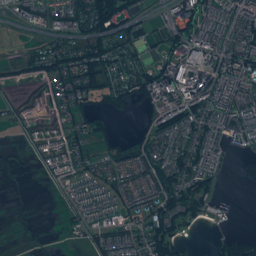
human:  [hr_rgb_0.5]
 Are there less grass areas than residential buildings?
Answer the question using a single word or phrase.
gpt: yes

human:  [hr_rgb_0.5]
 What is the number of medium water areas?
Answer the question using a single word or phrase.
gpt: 24

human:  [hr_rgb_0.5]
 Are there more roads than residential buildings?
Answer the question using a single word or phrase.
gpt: no

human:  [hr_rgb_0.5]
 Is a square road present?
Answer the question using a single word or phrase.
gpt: no

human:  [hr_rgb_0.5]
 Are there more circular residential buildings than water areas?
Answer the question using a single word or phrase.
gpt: no

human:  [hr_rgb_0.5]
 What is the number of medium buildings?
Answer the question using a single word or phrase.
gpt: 49

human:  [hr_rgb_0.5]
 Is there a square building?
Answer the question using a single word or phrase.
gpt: no

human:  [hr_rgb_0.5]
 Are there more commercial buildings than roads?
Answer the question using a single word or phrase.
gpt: no

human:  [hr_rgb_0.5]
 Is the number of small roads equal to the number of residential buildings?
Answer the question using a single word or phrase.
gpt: no

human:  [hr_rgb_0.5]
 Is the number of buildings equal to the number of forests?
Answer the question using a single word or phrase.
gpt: no

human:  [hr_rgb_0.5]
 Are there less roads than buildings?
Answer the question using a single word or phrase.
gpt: yes

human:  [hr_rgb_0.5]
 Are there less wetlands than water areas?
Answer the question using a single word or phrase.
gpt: yes

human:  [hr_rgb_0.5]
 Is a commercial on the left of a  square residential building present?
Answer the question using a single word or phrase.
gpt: no

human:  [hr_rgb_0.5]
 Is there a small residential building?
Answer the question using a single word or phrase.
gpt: yes

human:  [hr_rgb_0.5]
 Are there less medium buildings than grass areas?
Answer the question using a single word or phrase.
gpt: yes

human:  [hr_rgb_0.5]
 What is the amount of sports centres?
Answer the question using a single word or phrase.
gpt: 6

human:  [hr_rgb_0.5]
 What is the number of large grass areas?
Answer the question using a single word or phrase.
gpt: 93

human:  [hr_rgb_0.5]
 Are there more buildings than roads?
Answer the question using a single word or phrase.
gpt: yes

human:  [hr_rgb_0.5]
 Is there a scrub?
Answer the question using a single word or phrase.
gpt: yes

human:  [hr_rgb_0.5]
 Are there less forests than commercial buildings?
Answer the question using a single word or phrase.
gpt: no

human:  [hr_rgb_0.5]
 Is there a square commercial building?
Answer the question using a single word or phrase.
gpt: no

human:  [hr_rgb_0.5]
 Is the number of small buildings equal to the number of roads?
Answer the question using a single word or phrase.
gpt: no

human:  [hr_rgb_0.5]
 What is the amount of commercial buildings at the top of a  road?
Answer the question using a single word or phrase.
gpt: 64

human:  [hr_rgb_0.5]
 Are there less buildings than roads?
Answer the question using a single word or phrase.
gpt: no

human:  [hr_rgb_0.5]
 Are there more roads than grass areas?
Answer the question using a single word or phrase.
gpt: yes

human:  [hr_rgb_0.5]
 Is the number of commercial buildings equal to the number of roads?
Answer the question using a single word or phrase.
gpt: no

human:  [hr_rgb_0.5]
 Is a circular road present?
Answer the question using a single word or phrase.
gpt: no

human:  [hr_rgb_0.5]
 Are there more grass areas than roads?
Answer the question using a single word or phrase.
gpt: no

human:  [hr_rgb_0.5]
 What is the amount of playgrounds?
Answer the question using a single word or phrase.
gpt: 10

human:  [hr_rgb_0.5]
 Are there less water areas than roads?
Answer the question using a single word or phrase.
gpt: yes

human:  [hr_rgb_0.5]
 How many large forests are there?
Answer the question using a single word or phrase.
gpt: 25

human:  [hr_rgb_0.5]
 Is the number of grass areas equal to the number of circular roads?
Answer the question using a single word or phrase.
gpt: no

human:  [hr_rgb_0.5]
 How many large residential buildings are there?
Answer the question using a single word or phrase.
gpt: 4

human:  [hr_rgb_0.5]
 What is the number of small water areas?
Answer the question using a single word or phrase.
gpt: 62

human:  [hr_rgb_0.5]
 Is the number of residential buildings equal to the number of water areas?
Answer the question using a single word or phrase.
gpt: no

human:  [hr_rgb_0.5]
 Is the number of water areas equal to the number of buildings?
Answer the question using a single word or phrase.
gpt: no